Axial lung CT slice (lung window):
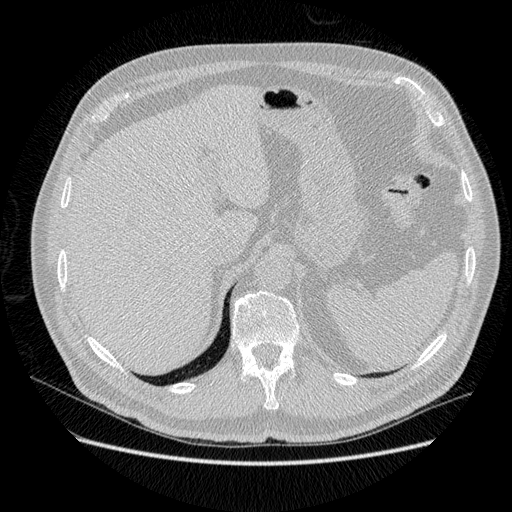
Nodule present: no